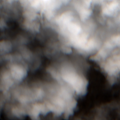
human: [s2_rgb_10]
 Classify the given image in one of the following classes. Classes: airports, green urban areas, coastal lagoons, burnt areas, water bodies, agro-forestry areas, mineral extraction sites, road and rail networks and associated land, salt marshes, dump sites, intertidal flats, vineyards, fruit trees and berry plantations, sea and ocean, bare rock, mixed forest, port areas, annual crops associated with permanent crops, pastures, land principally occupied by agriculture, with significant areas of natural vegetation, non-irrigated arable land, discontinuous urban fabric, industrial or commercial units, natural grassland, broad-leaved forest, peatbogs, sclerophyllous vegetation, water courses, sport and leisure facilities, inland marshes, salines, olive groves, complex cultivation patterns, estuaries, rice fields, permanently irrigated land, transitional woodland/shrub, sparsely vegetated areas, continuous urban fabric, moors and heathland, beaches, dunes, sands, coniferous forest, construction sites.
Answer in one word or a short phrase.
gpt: peatbogs